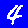
Digit: 4